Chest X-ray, AP view. Patient: 18 years old, sex M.
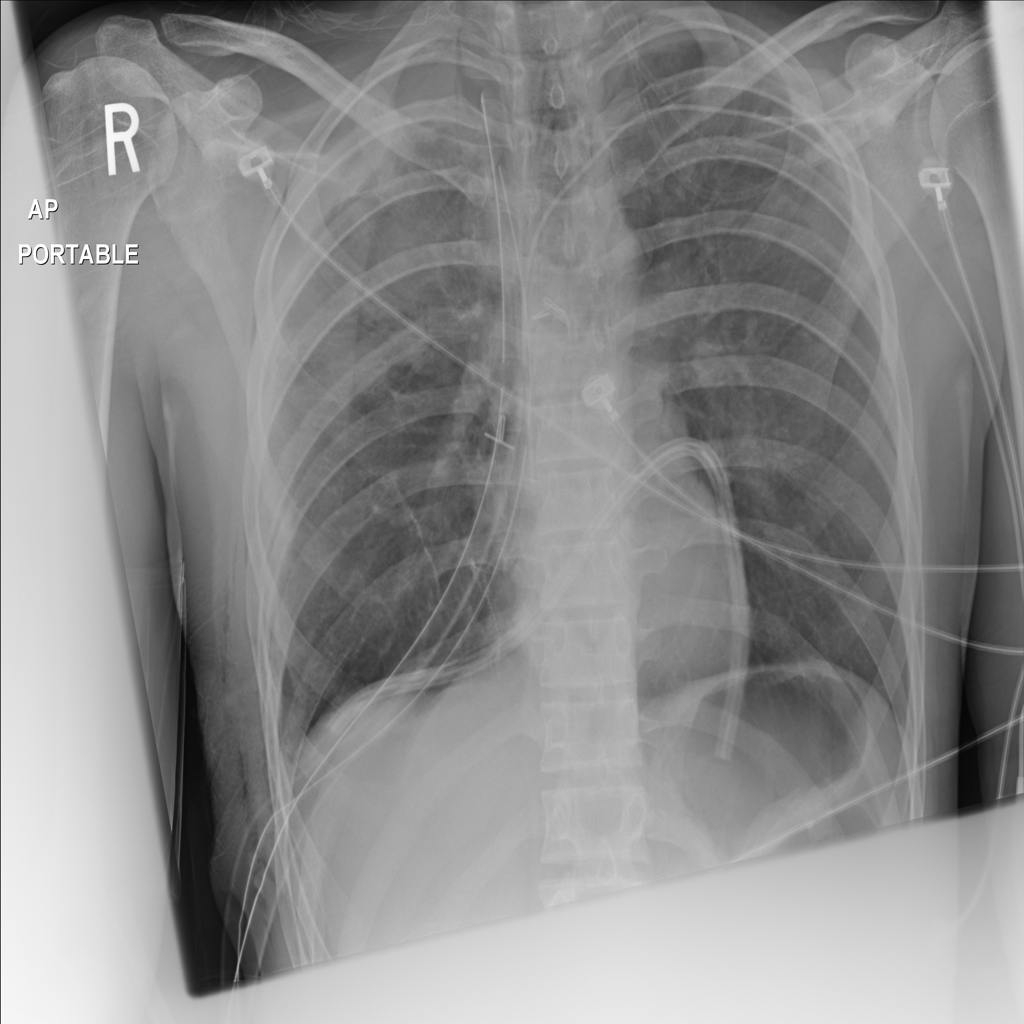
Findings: No Finding